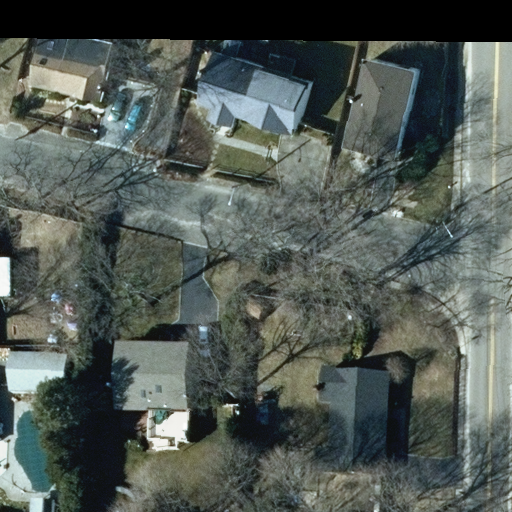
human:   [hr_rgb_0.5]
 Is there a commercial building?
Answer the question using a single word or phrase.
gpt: no

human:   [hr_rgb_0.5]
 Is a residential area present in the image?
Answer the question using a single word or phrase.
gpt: yes

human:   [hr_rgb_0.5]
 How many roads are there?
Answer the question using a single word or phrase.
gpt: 2

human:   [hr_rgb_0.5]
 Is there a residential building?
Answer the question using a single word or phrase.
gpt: yes

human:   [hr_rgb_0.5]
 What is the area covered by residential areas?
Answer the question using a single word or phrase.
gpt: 10637m2

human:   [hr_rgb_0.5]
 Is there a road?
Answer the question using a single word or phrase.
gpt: yes

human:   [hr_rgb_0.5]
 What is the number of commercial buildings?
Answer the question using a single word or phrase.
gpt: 0

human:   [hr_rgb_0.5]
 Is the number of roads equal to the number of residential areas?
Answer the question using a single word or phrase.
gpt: no

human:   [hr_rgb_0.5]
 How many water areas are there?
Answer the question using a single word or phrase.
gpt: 0

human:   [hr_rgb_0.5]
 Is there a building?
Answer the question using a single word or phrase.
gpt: yes

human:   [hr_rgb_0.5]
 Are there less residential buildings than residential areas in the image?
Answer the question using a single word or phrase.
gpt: no

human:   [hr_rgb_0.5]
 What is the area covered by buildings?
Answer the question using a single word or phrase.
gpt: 1787m2

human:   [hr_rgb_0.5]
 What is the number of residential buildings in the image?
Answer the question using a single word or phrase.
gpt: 7

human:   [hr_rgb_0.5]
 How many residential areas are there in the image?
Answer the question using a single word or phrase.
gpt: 1

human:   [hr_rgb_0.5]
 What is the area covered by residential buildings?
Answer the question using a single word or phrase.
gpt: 1677m2

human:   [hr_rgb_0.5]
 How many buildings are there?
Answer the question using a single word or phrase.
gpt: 9

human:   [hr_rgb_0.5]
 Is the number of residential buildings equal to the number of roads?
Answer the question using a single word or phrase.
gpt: no

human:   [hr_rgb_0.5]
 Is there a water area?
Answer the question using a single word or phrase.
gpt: no

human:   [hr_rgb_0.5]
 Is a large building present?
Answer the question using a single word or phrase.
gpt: no

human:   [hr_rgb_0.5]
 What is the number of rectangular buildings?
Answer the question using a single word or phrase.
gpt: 3

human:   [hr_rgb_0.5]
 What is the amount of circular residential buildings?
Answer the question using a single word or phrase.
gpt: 0

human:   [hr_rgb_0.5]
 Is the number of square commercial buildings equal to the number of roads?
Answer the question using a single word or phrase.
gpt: no

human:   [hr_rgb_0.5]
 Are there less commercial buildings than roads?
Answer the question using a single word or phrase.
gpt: yes

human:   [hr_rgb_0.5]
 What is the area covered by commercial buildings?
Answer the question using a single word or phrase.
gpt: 0m2

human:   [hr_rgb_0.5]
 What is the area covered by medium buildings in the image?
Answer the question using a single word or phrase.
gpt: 1677m2

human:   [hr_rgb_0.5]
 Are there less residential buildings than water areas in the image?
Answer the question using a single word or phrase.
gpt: no

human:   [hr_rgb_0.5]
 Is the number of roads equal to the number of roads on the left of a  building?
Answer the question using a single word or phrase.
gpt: no

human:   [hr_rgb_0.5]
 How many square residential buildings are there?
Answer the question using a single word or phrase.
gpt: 0

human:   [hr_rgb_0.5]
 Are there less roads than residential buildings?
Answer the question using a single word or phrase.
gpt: yes

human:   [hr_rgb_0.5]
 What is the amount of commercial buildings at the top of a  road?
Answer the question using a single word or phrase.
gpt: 0

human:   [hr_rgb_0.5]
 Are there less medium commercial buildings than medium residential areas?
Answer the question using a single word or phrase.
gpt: no

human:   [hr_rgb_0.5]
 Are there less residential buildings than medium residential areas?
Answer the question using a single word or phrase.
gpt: no

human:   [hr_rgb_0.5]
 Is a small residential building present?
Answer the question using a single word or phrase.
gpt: no

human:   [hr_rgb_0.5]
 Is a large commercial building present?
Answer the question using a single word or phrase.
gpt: no

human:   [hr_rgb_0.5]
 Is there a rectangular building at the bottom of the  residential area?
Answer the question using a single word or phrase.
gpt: no

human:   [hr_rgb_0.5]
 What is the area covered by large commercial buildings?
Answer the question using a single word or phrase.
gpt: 0m2

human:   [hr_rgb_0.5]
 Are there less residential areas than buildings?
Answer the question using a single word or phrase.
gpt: yes

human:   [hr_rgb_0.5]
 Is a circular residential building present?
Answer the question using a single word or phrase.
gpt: no

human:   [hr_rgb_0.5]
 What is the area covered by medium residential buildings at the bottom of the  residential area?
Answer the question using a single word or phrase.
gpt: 0m2

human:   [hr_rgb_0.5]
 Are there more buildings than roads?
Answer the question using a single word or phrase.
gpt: yes

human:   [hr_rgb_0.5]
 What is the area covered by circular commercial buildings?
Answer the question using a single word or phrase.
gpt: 0m2

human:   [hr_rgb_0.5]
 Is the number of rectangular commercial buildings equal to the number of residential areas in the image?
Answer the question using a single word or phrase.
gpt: no

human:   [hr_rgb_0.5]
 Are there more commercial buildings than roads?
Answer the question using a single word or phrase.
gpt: no

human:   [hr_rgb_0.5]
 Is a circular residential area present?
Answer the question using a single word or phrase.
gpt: no

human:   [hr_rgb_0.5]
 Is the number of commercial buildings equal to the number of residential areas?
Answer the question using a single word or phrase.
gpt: no

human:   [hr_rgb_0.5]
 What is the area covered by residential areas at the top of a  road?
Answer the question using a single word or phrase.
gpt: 0m2

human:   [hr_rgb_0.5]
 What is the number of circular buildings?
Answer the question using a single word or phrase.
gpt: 0

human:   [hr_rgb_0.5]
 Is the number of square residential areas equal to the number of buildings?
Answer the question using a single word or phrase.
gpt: no

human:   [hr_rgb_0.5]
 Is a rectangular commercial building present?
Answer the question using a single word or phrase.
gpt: no

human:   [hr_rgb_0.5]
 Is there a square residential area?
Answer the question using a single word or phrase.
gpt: no

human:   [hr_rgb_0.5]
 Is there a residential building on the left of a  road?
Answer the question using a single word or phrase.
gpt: yes

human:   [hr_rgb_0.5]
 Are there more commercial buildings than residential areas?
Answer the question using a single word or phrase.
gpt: no

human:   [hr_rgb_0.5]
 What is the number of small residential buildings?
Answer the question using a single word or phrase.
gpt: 0

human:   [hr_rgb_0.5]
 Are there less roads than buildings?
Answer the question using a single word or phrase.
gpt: yes

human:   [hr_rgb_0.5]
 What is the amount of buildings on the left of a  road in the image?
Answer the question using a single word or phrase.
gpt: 9

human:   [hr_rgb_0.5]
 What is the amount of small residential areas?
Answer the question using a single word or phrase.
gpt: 0

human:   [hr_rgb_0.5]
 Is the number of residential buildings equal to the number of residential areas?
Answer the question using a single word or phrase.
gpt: no

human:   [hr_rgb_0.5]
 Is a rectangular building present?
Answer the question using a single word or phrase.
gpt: yes

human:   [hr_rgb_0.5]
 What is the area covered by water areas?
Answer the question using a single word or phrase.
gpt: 0m2

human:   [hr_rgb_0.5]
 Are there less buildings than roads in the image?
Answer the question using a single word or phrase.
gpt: no

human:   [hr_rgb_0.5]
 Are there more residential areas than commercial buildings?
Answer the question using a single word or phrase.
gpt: yes

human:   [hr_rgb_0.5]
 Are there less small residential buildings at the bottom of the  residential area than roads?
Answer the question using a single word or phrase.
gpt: yes

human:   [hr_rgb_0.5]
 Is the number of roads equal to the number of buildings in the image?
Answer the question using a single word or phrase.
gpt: no

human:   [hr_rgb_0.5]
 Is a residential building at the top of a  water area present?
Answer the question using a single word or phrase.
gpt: no